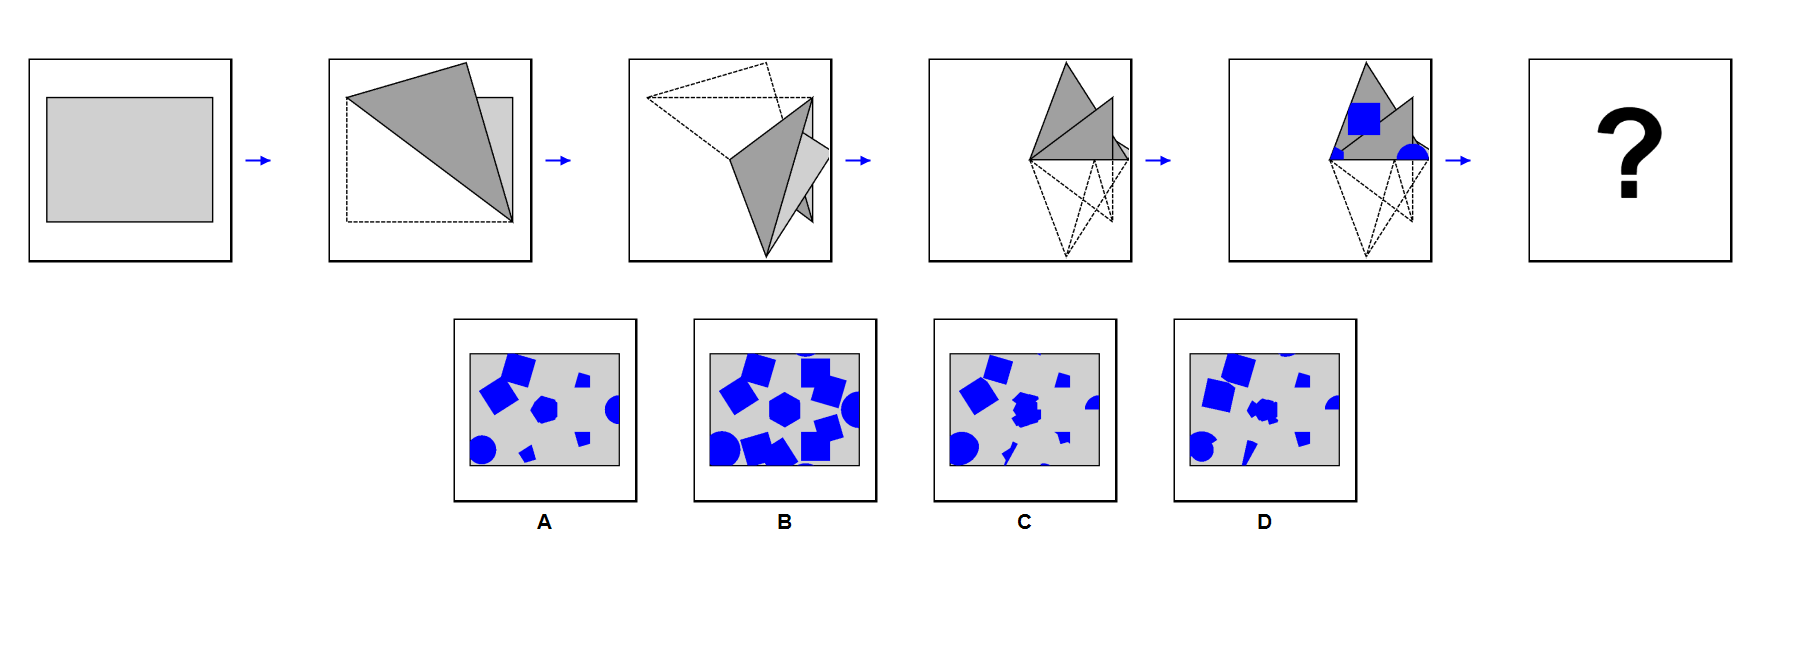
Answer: A